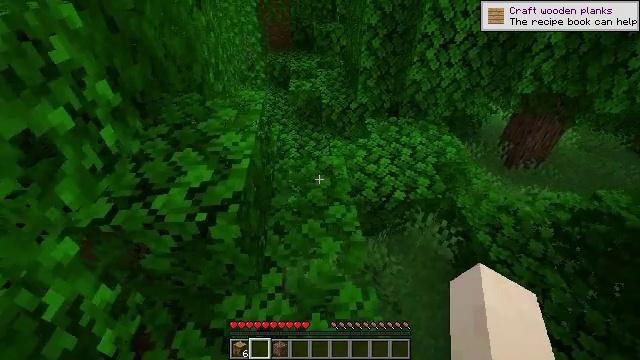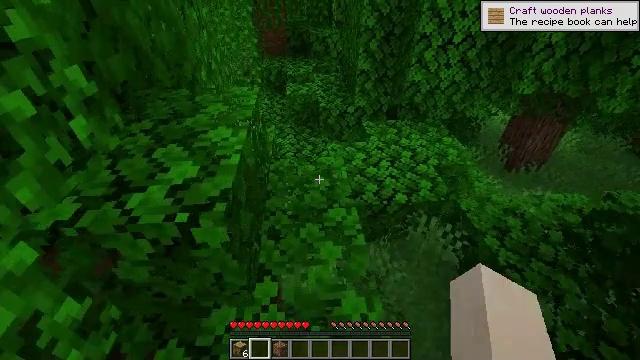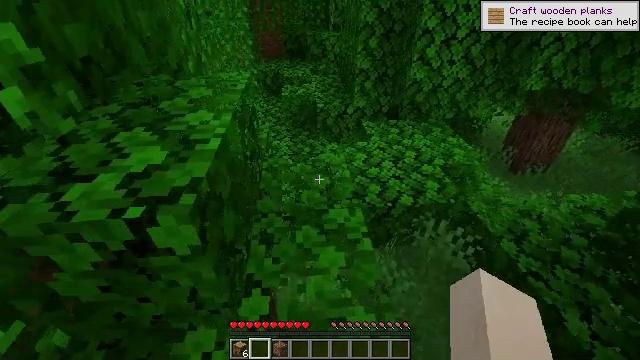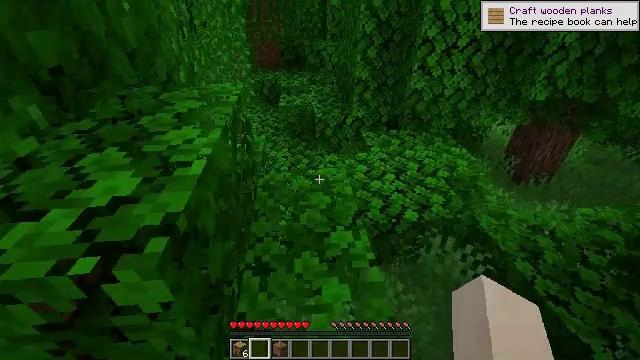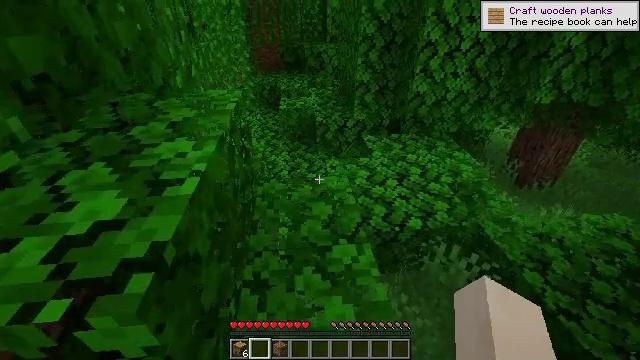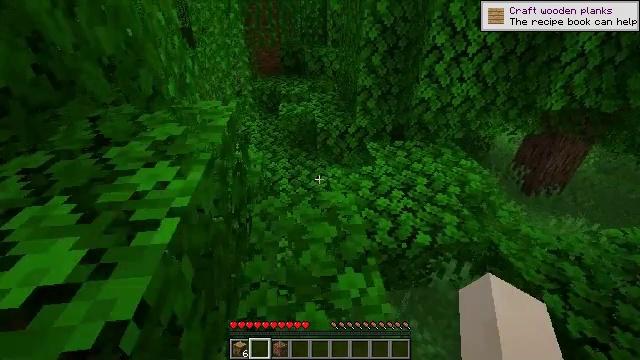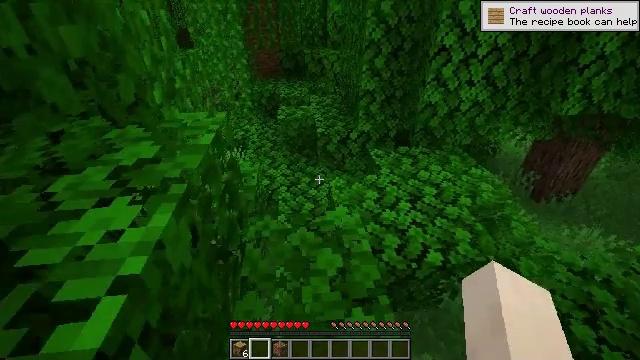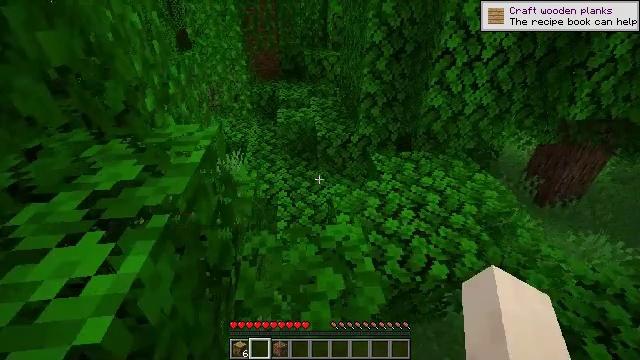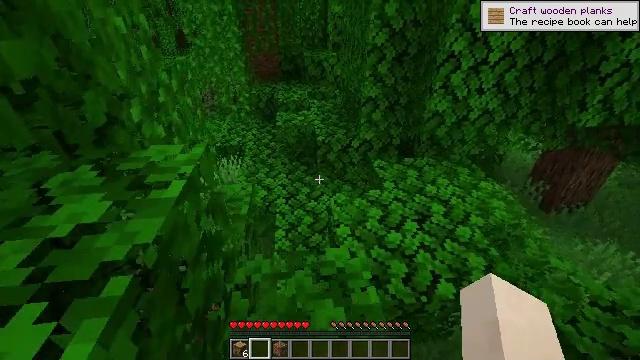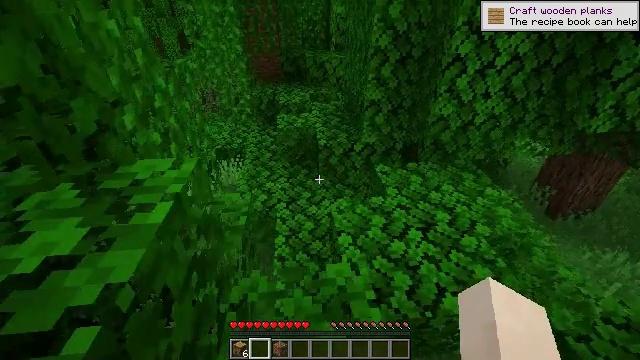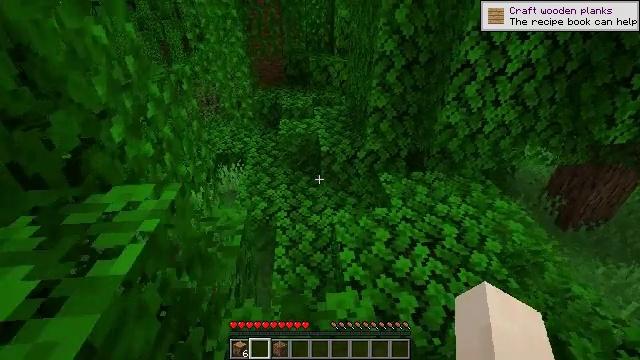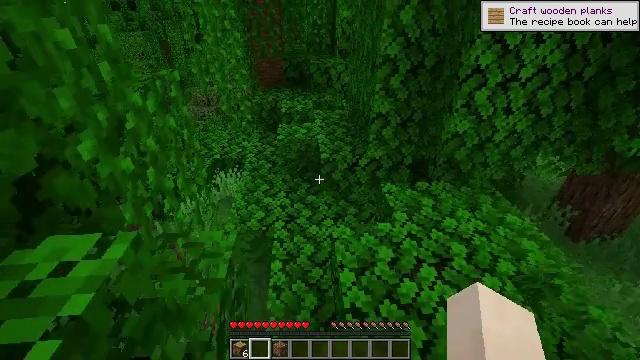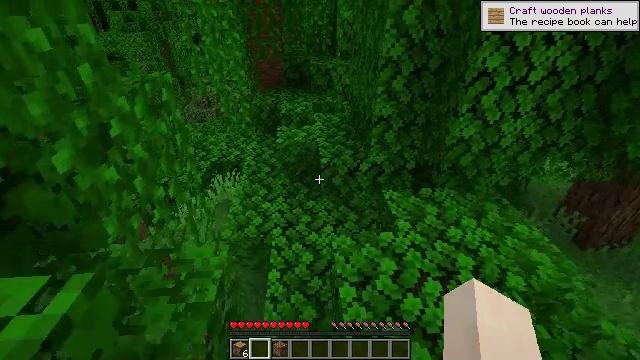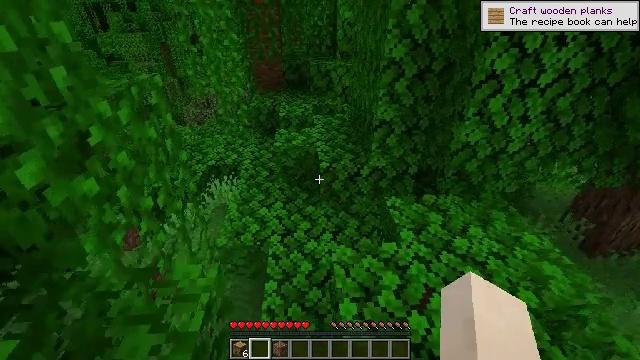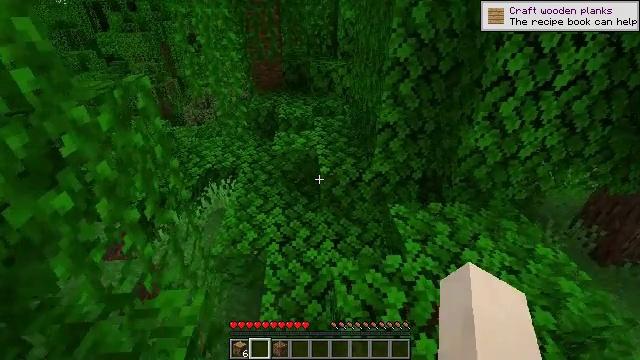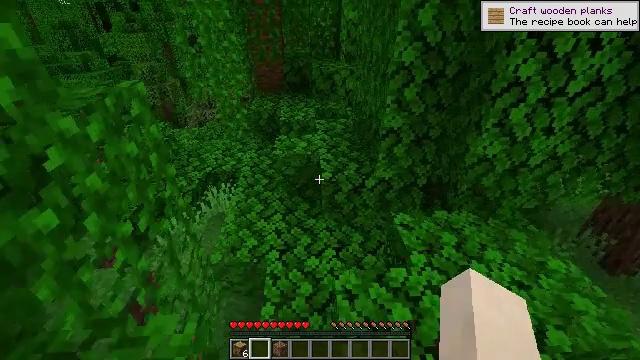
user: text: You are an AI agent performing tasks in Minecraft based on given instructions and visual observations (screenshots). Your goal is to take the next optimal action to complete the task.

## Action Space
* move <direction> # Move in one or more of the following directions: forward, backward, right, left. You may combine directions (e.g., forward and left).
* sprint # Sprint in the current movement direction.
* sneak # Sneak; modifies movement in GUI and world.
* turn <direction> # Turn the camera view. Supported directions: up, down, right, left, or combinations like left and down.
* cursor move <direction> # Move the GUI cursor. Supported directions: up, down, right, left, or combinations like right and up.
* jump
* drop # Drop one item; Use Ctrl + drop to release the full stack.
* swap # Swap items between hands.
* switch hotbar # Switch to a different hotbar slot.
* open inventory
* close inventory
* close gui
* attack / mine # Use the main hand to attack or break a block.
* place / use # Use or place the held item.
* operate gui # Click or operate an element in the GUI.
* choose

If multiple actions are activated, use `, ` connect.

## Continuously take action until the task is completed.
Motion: motion action
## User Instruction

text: Clear the jungle leaves to make way.
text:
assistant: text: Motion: move forward, turn up
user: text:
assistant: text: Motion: move forward, turn up
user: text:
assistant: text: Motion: move forward, turn up
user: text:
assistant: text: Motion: move forward
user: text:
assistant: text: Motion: move forward
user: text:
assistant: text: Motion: move forward
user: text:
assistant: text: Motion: move forward
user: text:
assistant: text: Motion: move forward
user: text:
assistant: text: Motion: move forward
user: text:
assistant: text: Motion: move forward
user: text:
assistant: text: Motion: move forward
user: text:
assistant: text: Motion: move forward
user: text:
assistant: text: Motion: move forward
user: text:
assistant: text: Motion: move forward
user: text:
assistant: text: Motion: move forward
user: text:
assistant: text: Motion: move forward
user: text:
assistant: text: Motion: move forward
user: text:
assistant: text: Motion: move forward, turn left and up
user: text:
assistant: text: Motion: move forward, turn left and up
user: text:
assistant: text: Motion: move forward, turn left and up
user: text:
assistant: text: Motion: move forward, turn left
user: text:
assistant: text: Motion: move forward, turn left and up
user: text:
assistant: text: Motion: move forward, turn left
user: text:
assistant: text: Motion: move forward
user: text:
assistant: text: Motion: move forward
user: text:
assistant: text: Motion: move forward
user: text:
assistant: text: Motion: move forward
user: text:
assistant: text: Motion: move forward
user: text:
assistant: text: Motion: move forward
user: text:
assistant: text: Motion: move forward